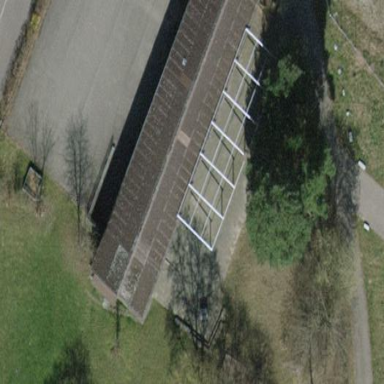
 specifically functioning as events venue."